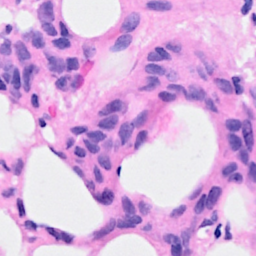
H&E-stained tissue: Breast